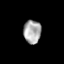
Tissue: lung
Cell type: Epithelial cells
Senescence score: 0.1805
Nuclear area (px): 400
Mean DAPI intensity: 170.43